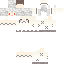
A female skeleton skin with pale skin, wearing white helmet dressed in a red robe top and brown pants, featuring a closed mouth.